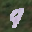
Label: 9